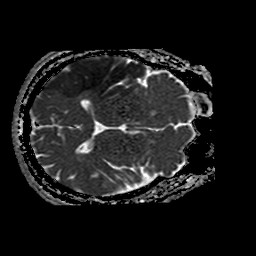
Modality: ADC
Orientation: axial
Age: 74
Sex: male
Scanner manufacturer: philips
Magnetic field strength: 1.5 T
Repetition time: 3.837 s
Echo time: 0.09719 s